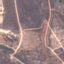
Land use / land cover: HerbaceousVegetation